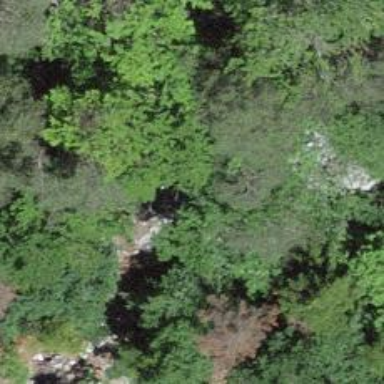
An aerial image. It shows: Cliff in nature.